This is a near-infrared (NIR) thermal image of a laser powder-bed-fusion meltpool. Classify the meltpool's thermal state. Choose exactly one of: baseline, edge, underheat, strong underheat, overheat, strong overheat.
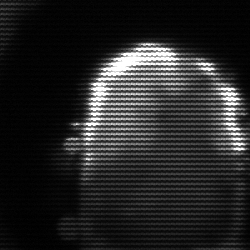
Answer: baseline